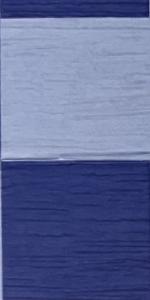
Label: Empty